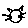
Label: cat